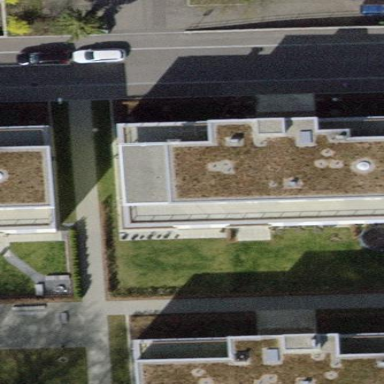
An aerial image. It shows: Flat-roofed apartment building.